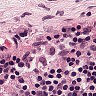
Metastatic tissue present: no